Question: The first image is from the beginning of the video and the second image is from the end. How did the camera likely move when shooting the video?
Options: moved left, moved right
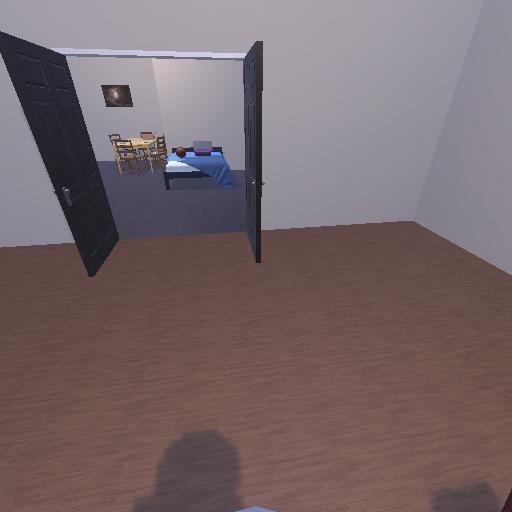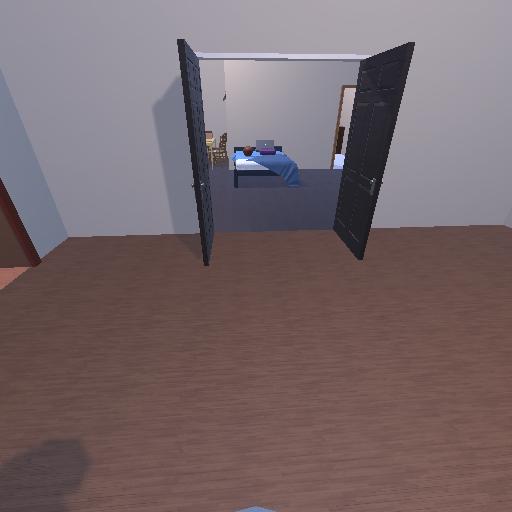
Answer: moved left